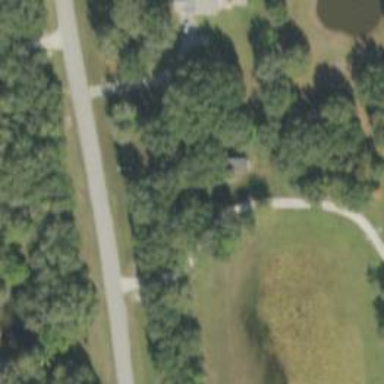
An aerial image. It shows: Driveway leading to service road.